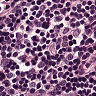
Metastatic tissue present: no